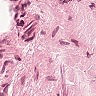
Metastatic tissue present: no